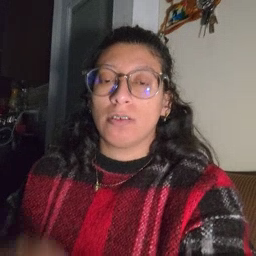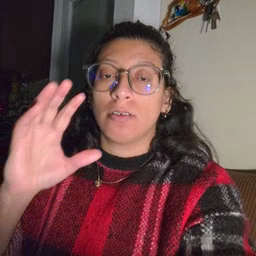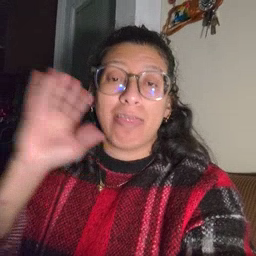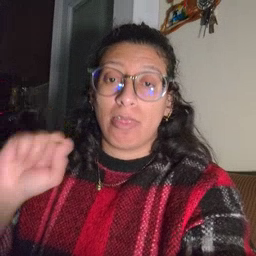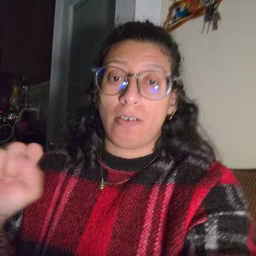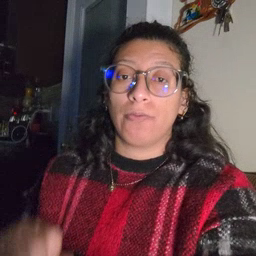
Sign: loud